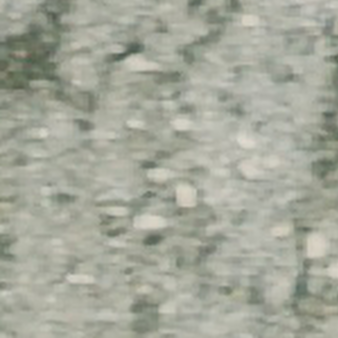
Label: other